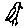
Label: bird